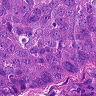
Metastatic tissue present: yes